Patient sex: M
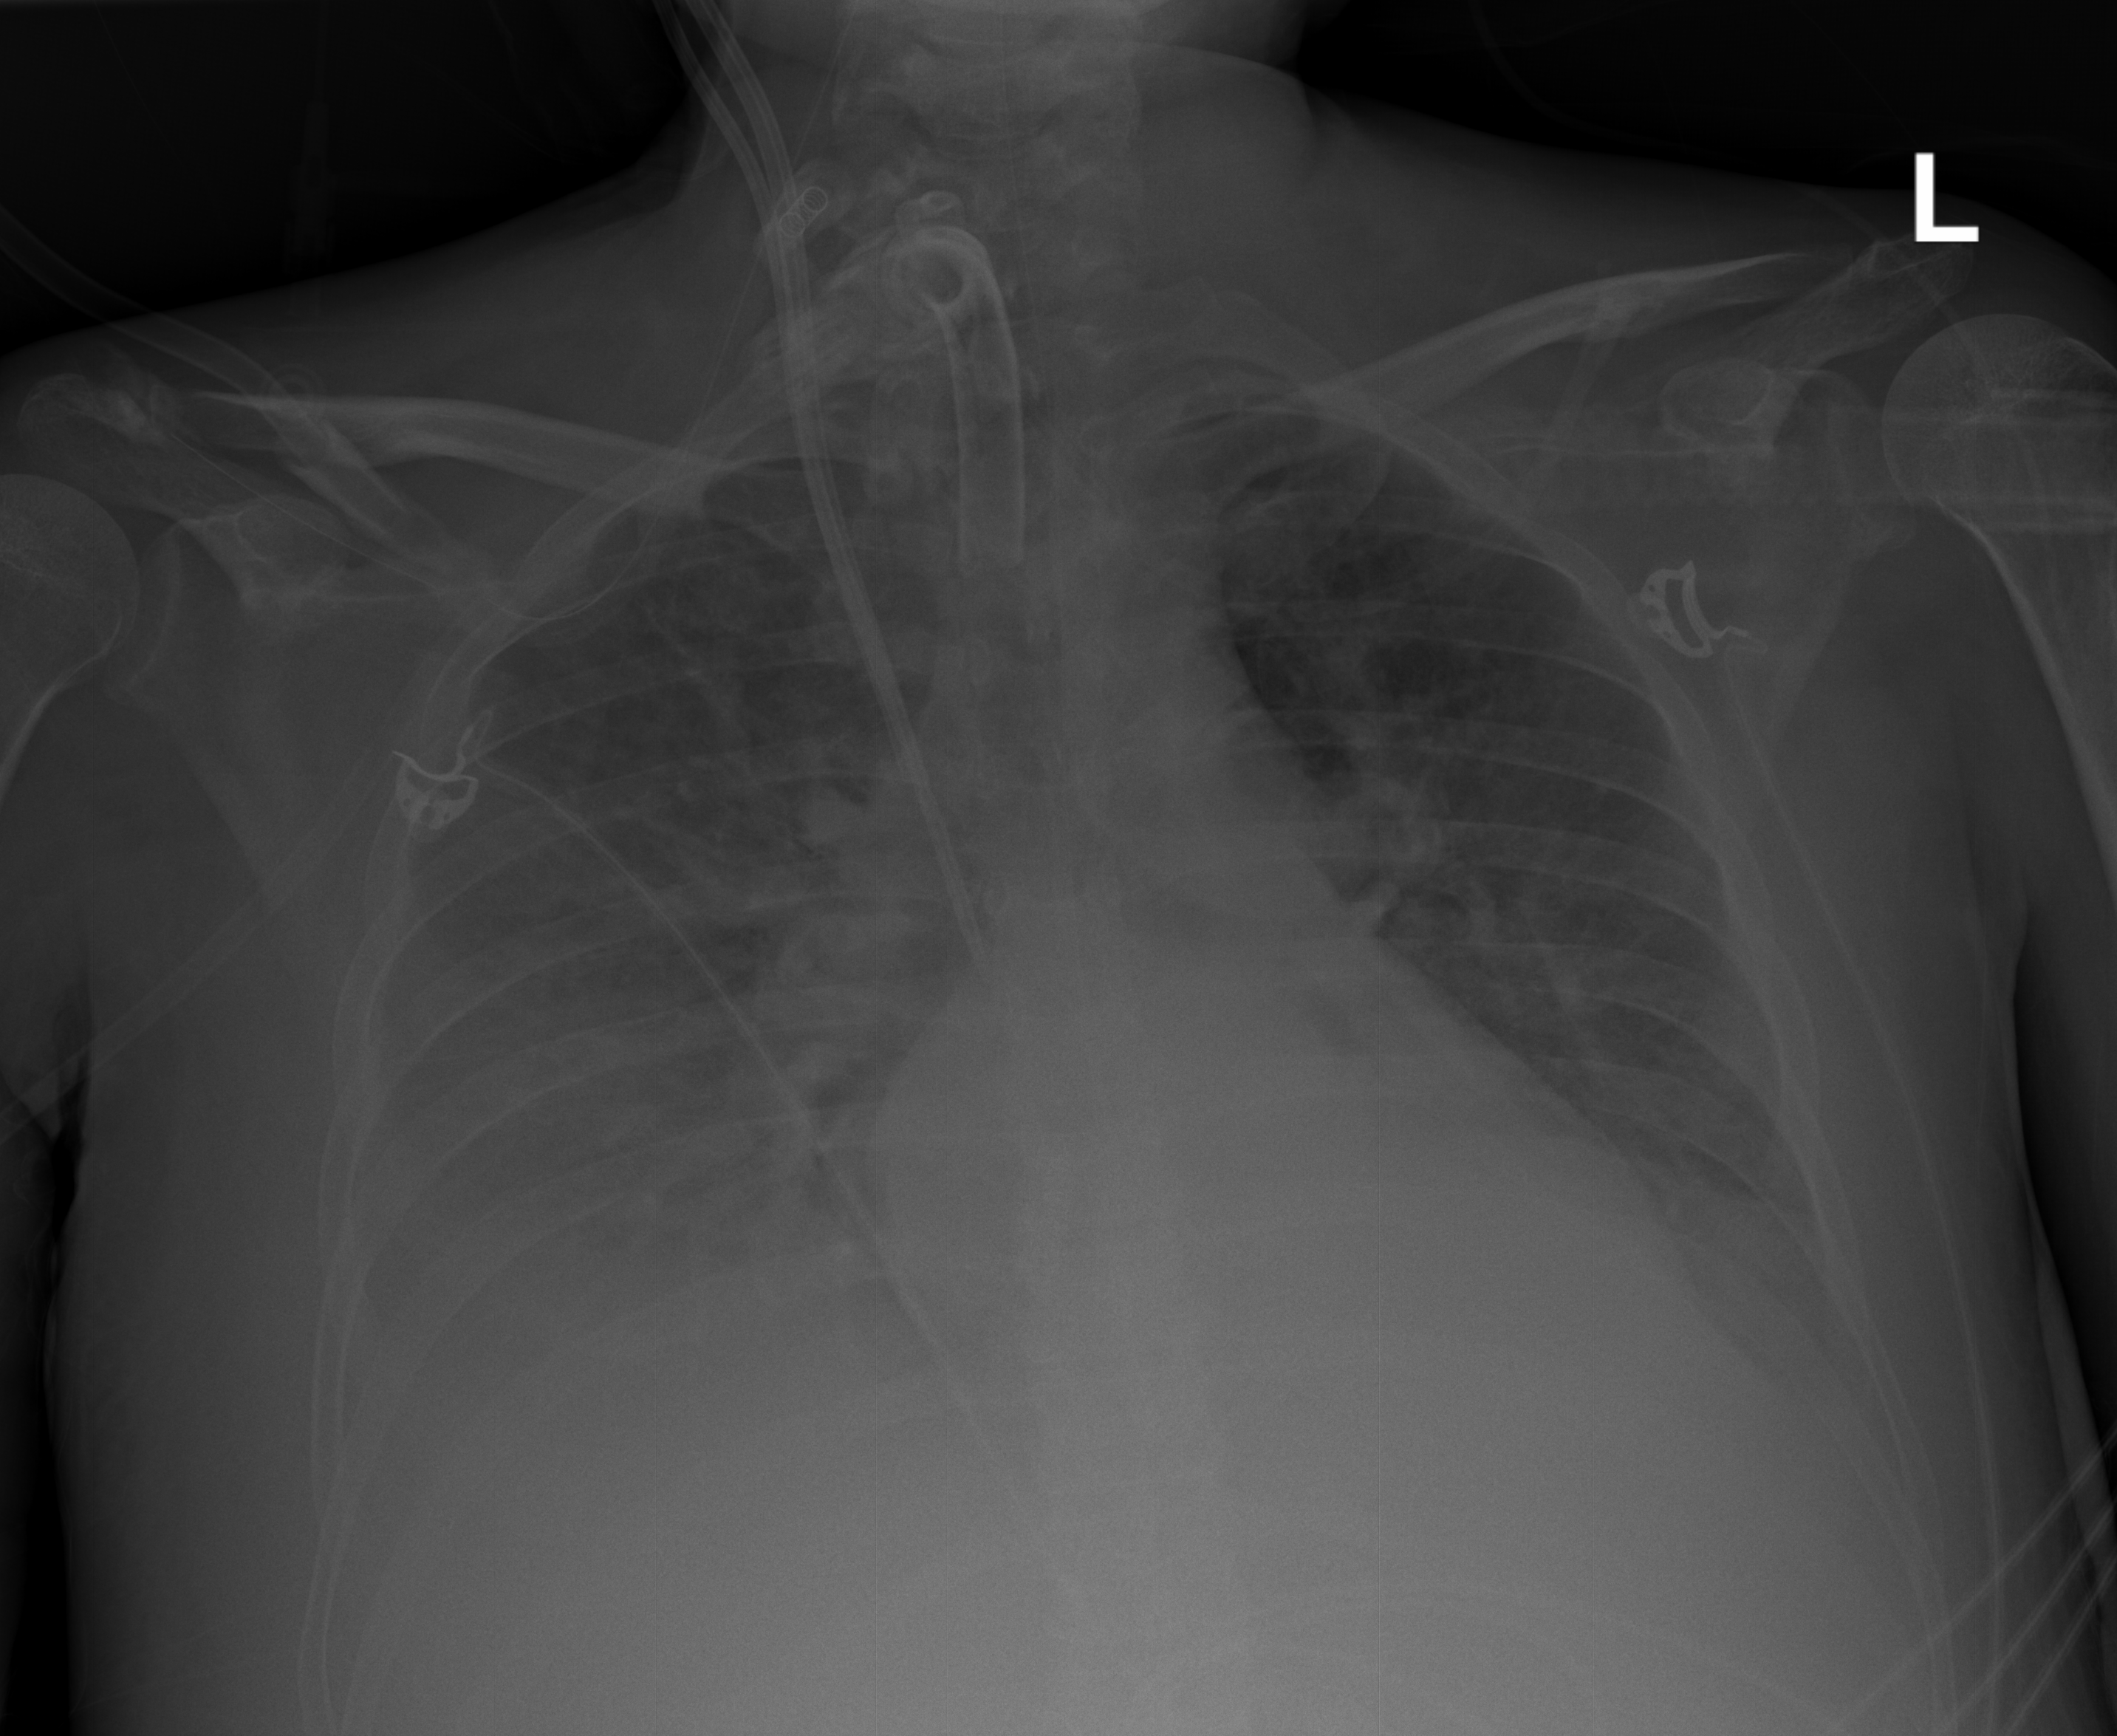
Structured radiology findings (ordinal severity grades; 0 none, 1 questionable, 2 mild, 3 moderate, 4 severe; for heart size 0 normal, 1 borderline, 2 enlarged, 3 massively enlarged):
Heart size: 1
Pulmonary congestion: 2
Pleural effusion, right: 2
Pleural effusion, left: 2
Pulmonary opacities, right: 3
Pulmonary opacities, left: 2
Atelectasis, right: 2
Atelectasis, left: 2